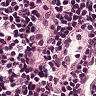
Metastatic tissue present: no